Question: Iam using <URL> with location model. If user select parent how display children, then click children display siblings?
How can apply in user _form.html.erb?

'''
class Location < ActiveRecord::Base
has_ancestry :cache_depth => true
has_many :users
end
'''
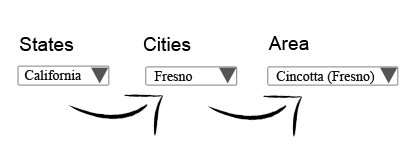
Answer: The process would be relatively simple, considering 'ancestry' gives you a series of methods to achieve this:

What you'll want to do is create an 'on change' function in javascript to pass the relative object through to your controller, which it will return the results you need:
'''
#config/routes.rb
resources :locations do
get :siblings
end
#app/controllers/locations_controller.rb
Class LocationsController < ApplicationController
repsond_to :json, only: :siblings
def siblings
@location = Location.find params[:id]
respond_with @location.children #-> might need some logic to differentiate between siblings / children
end
end
'''
This will allow you to define ajax methods to manage the response from the data:
'''
#app/assets/javascripts/application.js
$(document).on("change", "#your_select", function(){
var id = $(this).val();
$.ajax({
url: "/locations/" + id + "/siblings",
dataTye: "json",
success: function(data) {
// append result to your other select boxes
}
});
});
'''
This should provide you with the functionality you need